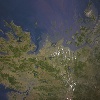
Label: land